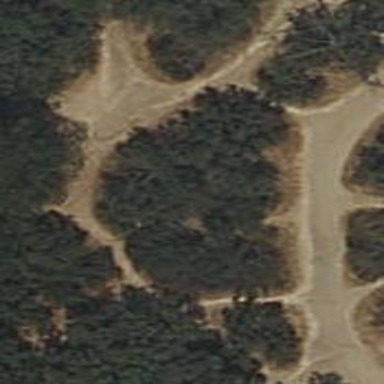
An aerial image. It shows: Dirt path.